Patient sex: M
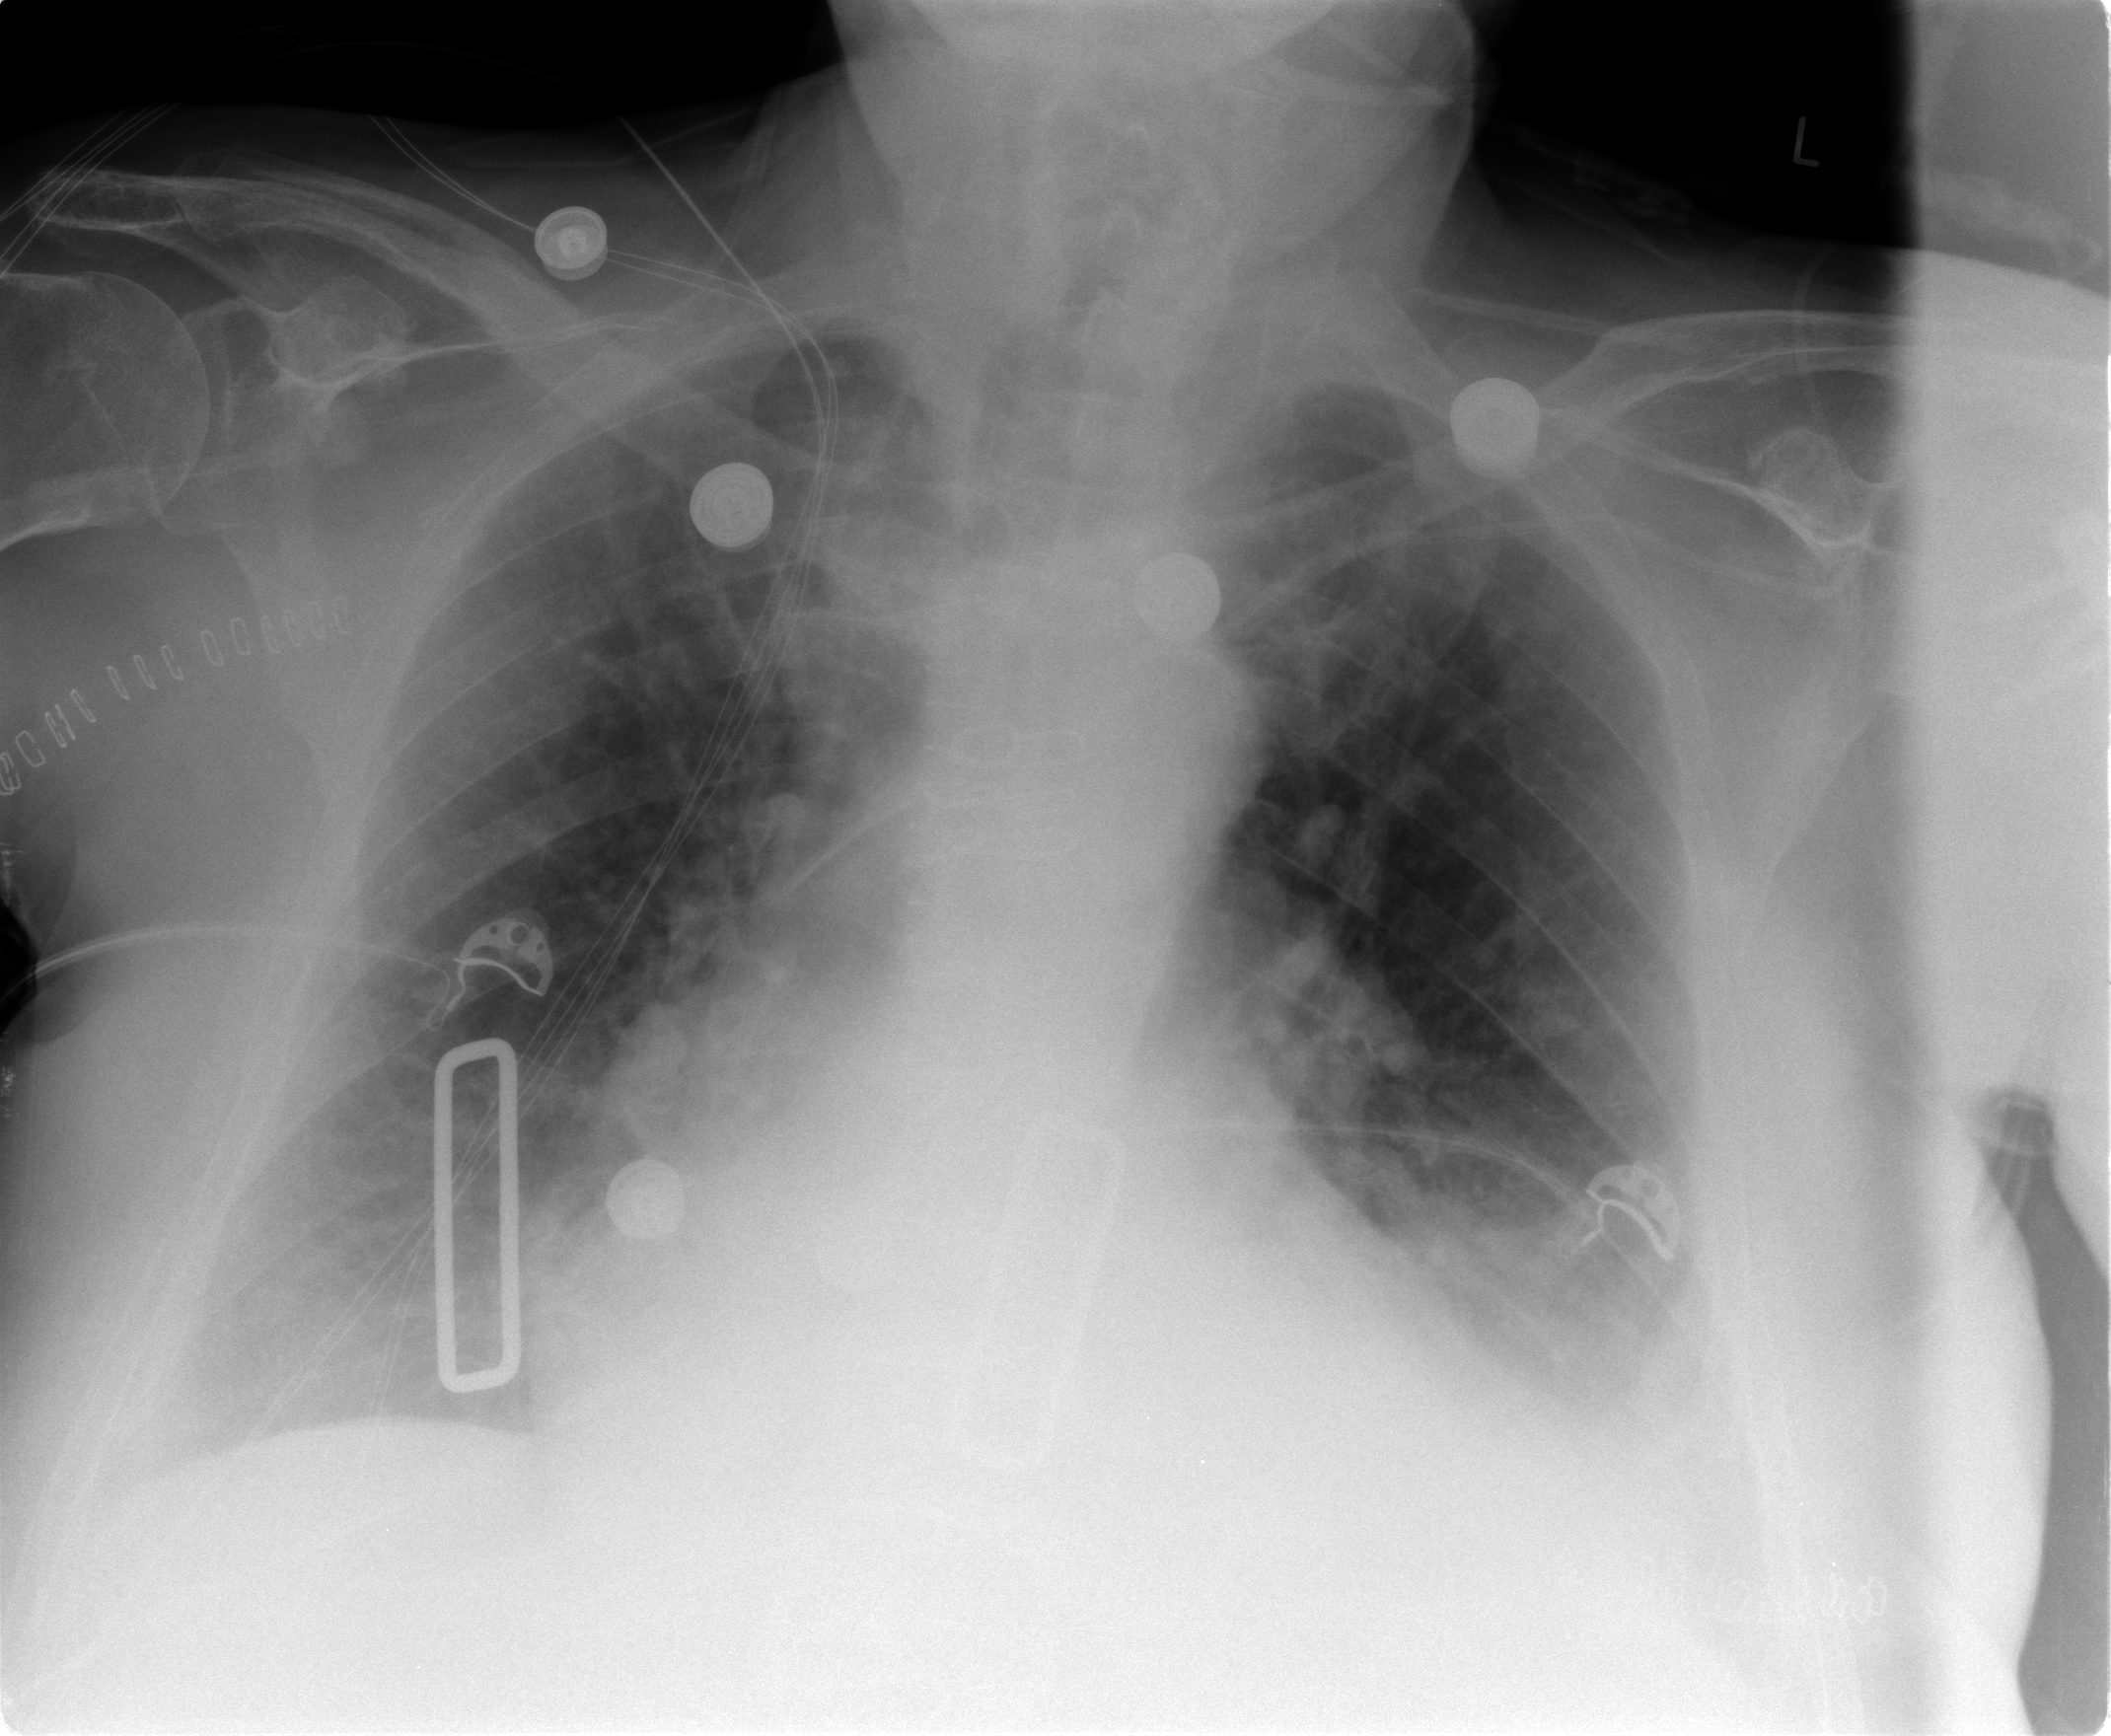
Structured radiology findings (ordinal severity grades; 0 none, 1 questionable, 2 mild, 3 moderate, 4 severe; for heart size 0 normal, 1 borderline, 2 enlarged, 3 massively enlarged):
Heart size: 2
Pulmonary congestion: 2
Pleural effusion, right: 0
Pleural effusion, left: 2
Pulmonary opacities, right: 0
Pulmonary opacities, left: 0
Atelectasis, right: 0
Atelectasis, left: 2